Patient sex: M
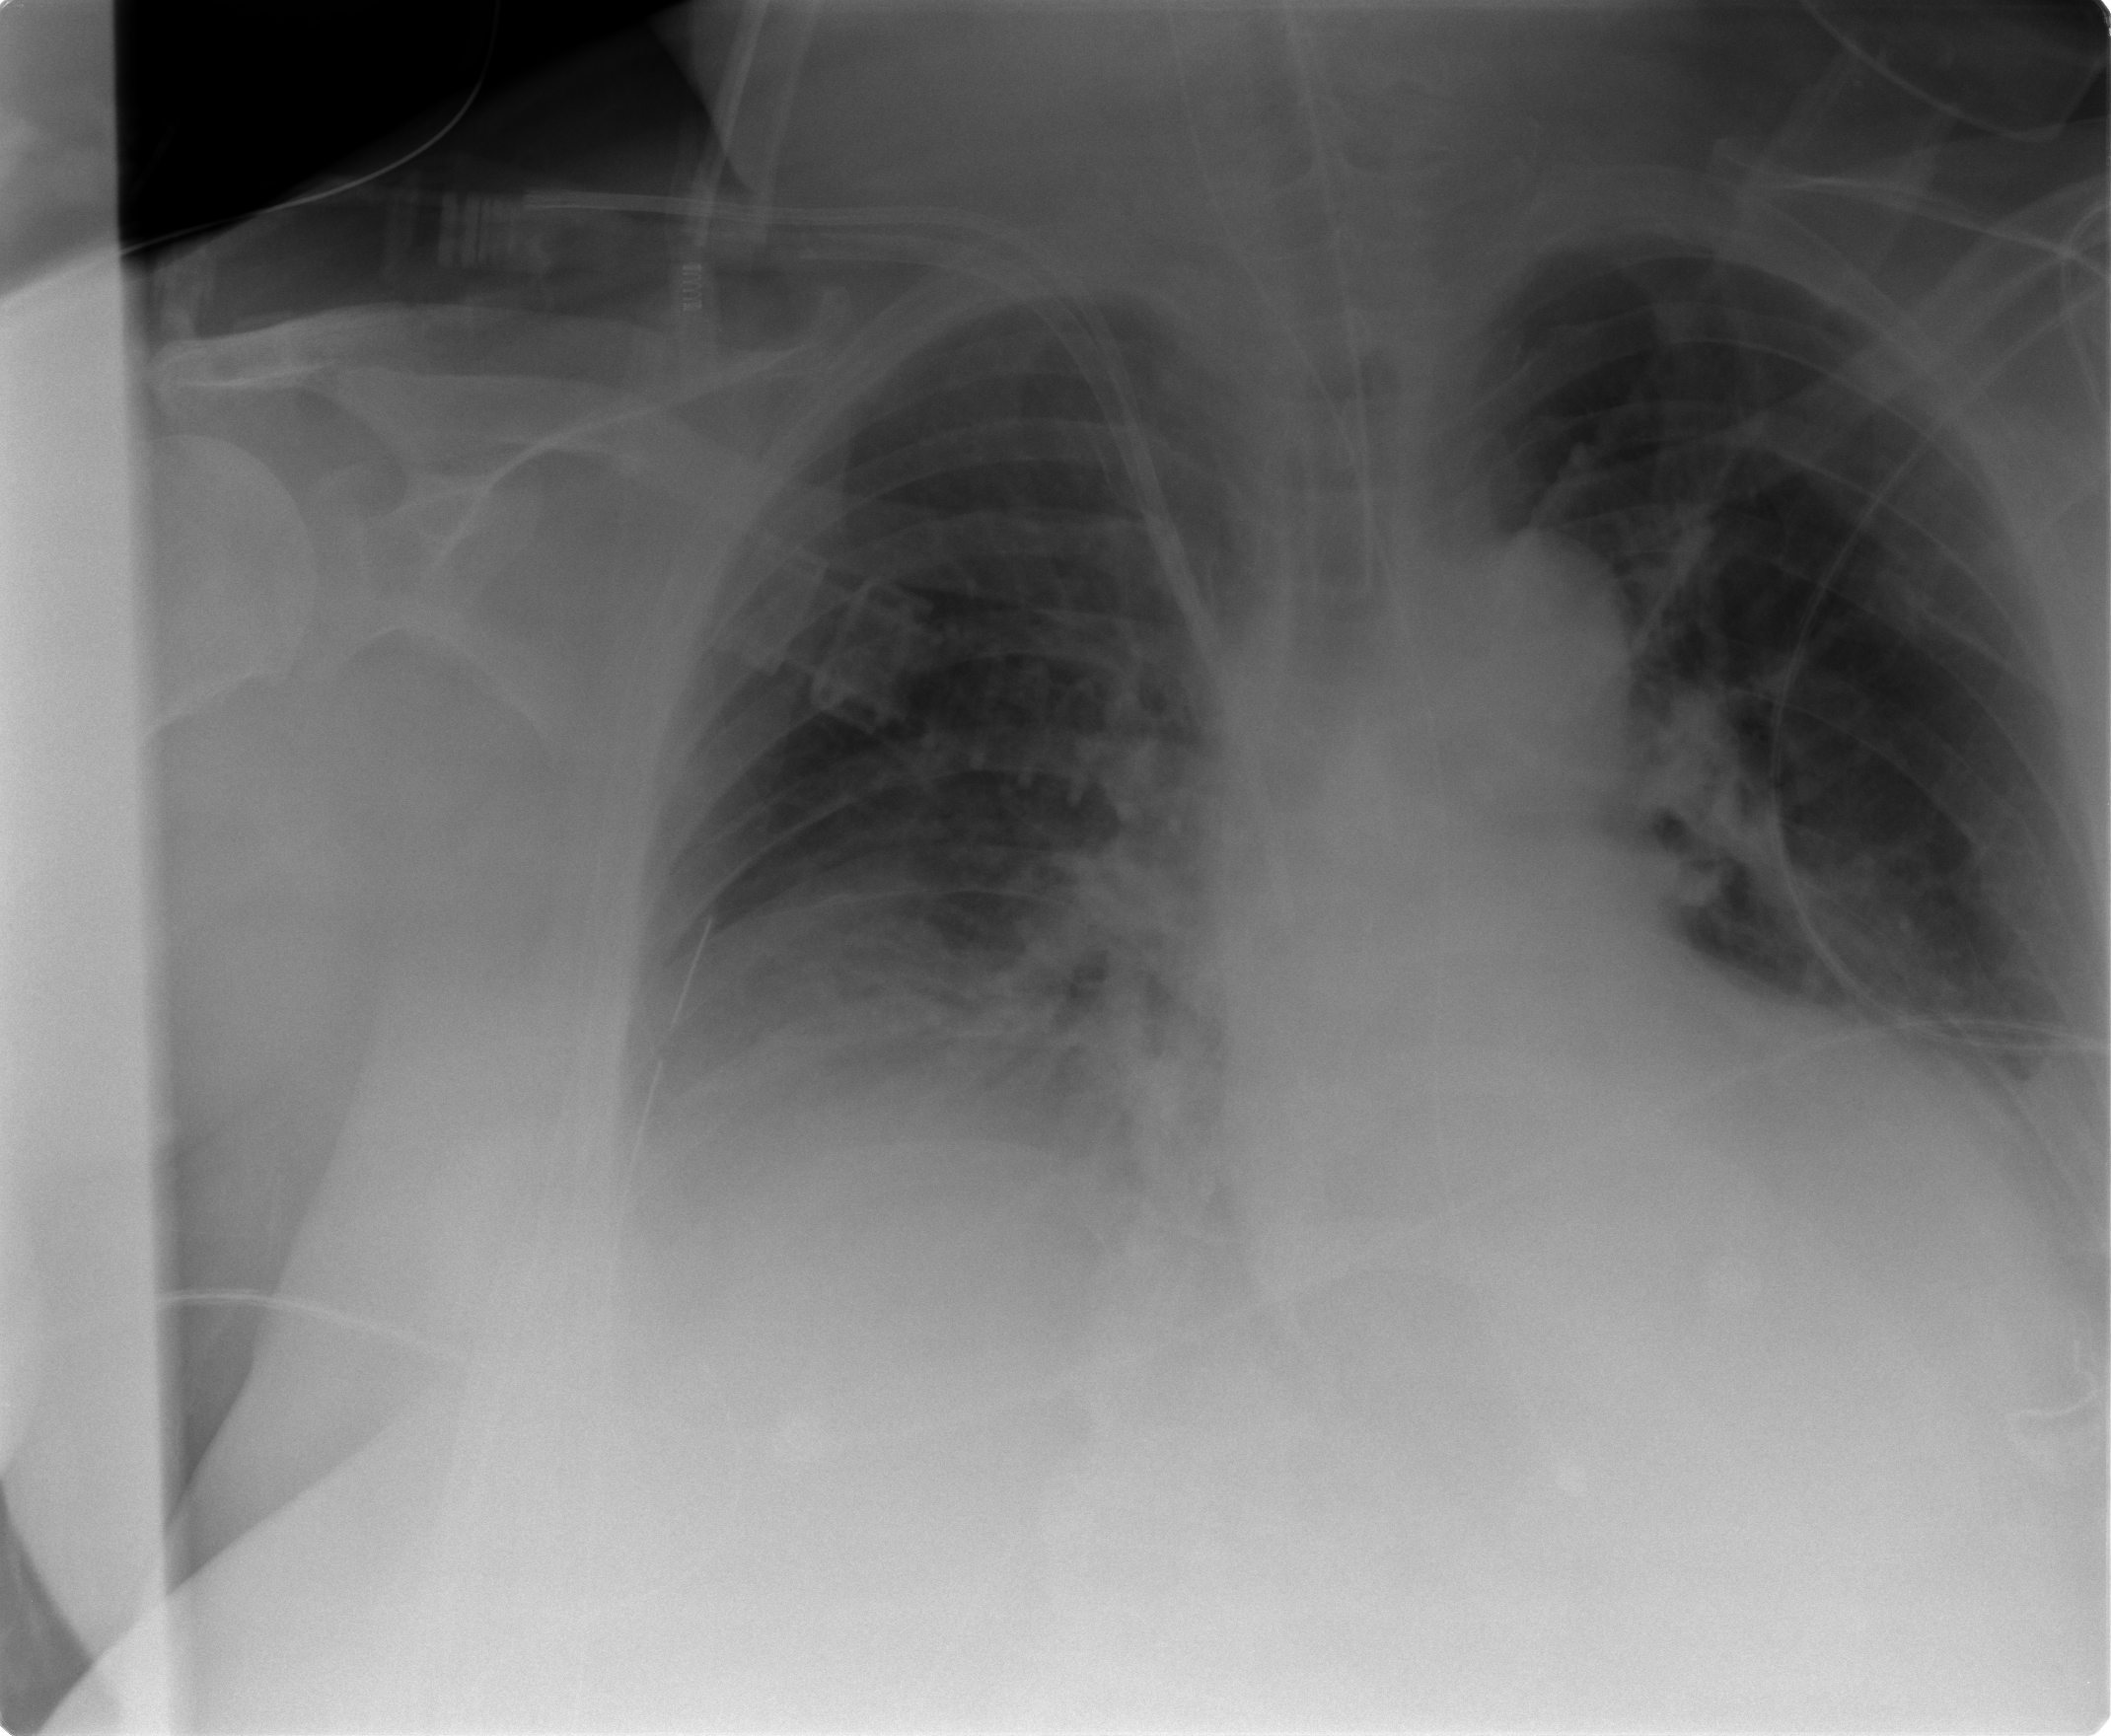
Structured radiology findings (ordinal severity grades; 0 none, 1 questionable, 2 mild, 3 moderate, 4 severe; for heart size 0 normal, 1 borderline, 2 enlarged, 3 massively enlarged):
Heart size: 2
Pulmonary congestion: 2
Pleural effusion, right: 2
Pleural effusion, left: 0
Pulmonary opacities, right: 2
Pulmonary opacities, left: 1
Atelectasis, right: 2
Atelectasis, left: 2